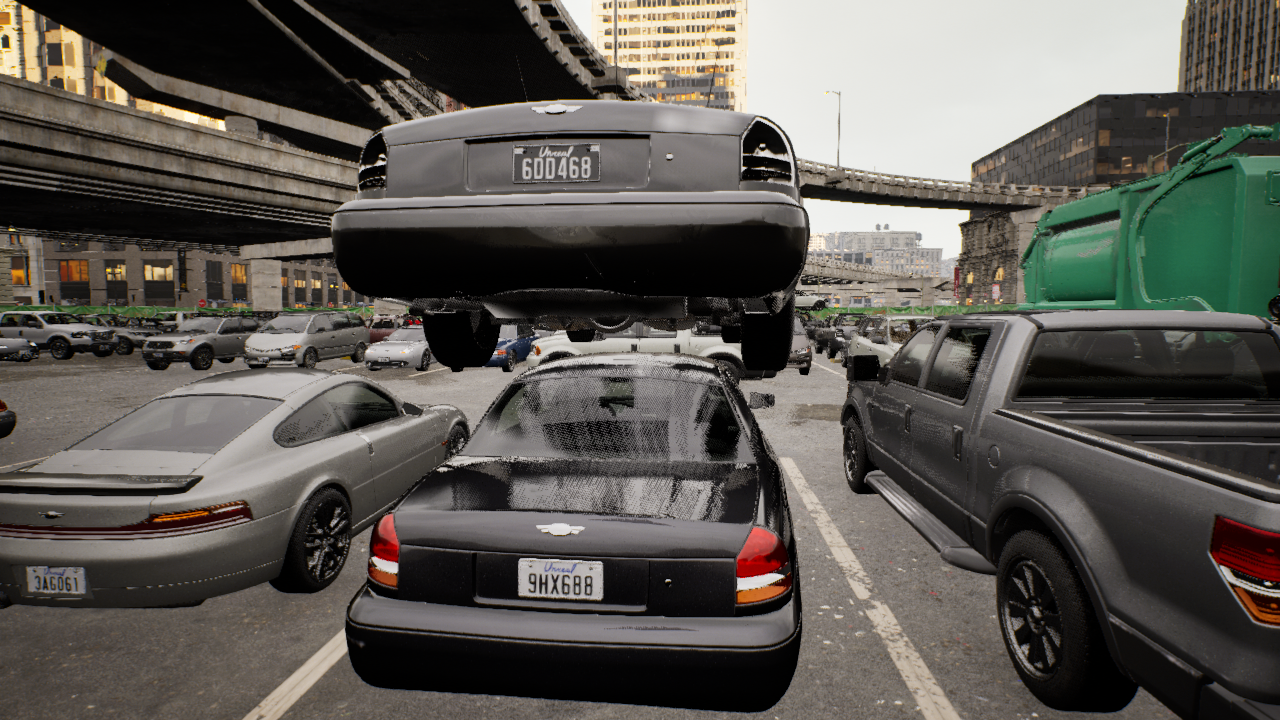
Venue: arterial
Lighting: golden hour
Vehicle rig: pickup